Field crop: maize
Growth stage: 2
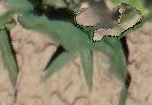
Species: maize